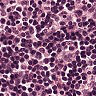
Metastatic tissue present: no